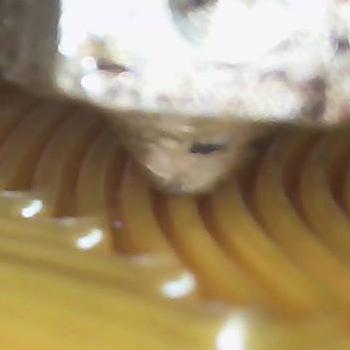
Flow rate: 33%